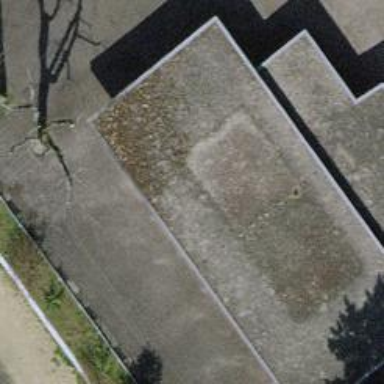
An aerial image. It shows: School building.